Aerial crown-view tile of a tropical tree (Barro Colorado Island, Panama), acquired 20241014:
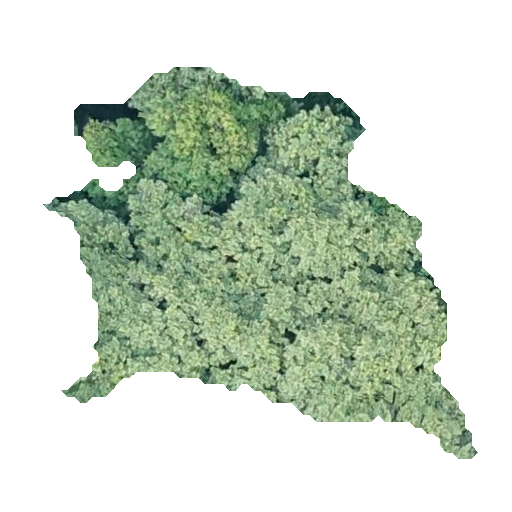
Species: Luehea seemannii
GBIF accepted scientific name: Luehea seemannii
Crown area: 154.496 m²